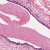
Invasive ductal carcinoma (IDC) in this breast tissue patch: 0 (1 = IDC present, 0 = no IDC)